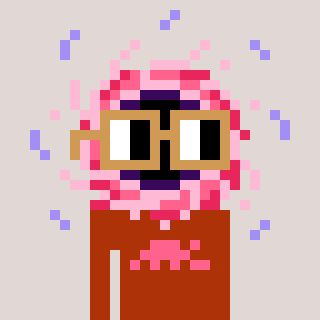
a pixel art character with square brown glasses, a blackhole-shaped head and a hotbrown-colored body on a warm background